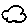
Label: cloud